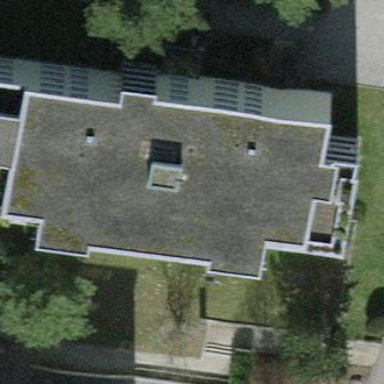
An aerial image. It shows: Flat-roofed apartment building.